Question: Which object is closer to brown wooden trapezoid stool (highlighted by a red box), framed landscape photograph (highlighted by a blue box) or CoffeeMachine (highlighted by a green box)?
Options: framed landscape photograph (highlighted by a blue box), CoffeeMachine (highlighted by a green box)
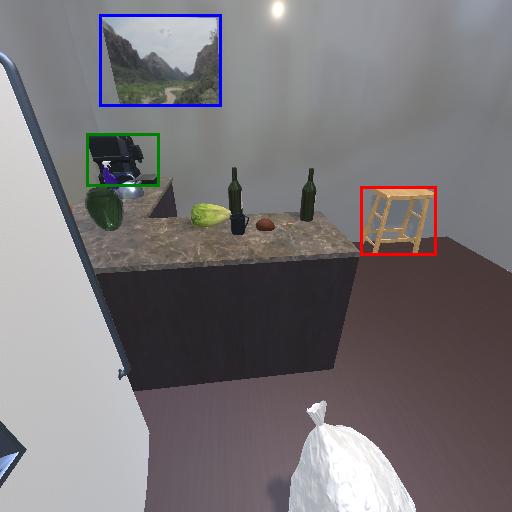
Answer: framed landscape photograph (highlighted by a blue box)